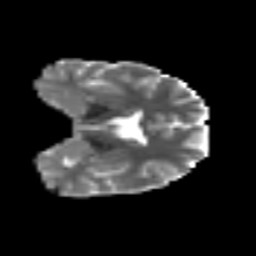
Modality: MD
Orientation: coronal
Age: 34
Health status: ill
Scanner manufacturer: philips
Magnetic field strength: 3 T
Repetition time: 9 s
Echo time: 0.127 s